Question: I have black and white images (see below).
How count white and black pixels (as example 30% black and 70% white, or 123456 black pixels and 39393 white pixels)?
p.s. I work in linux, what i must use? imagemagick? i prefer a command line interface program.

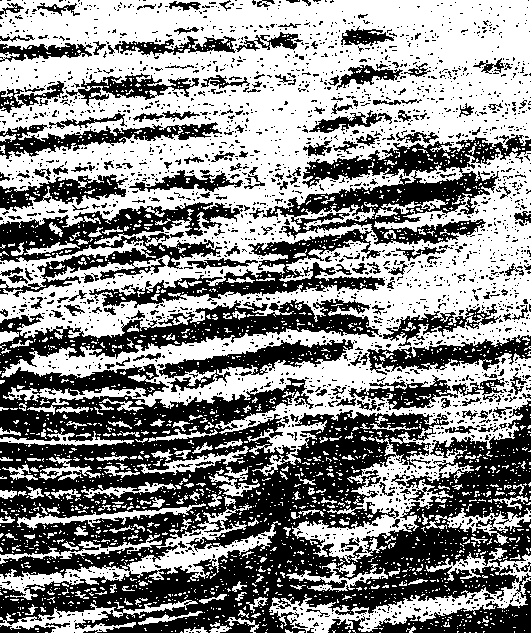
Answer: You can use ImageMagick's histogram function to get a pixel count for each color in the image. Using your image as an example:
'''
$ convert XPH7c.gif -define histogram:unique-colors=true > -format %c histogram:info:-
153985: ( 0, 0, 0,255) #000000 black
182138: (255,255,255,255) #FFFFFF white
'''
So, your image has 153985 black pixels, and 182138 white pixels.